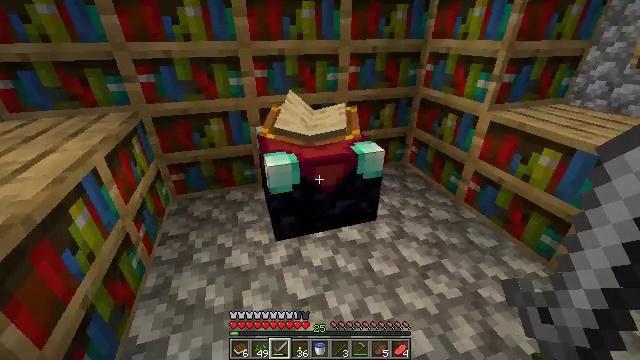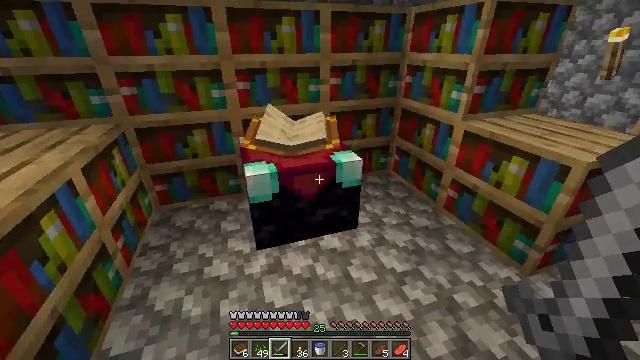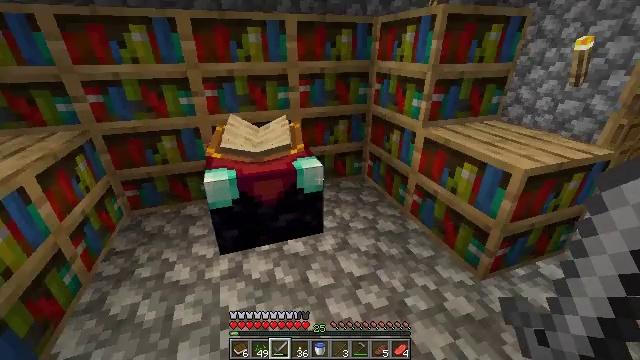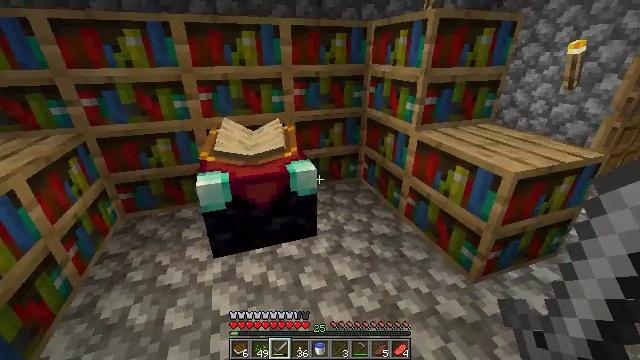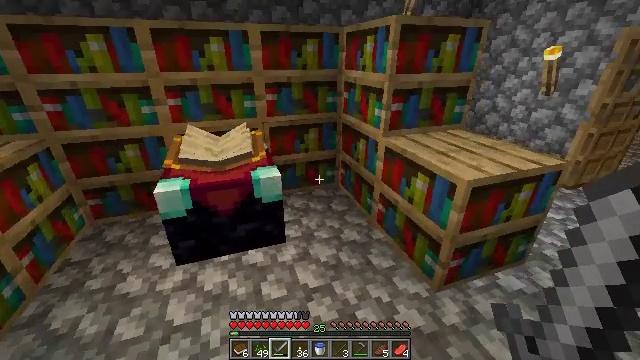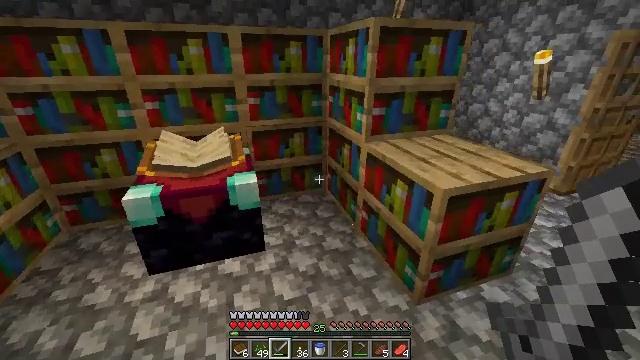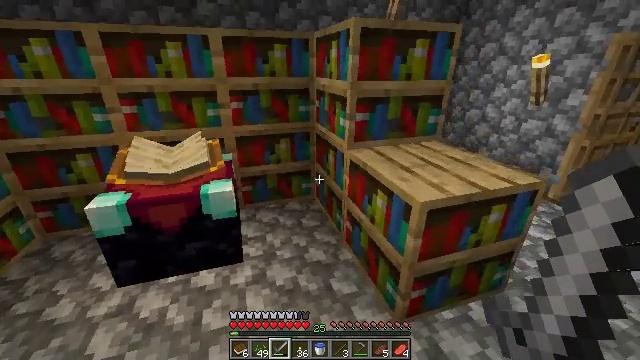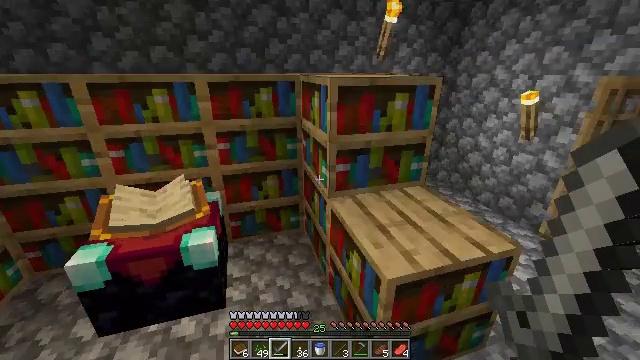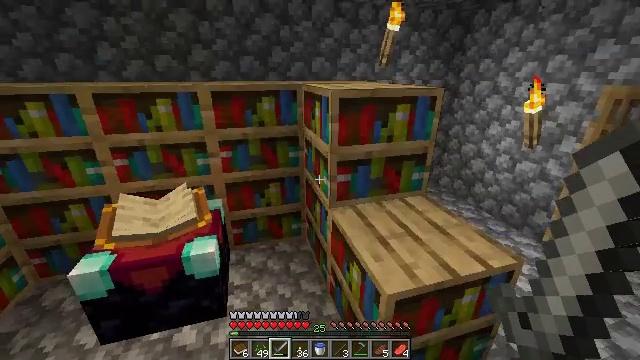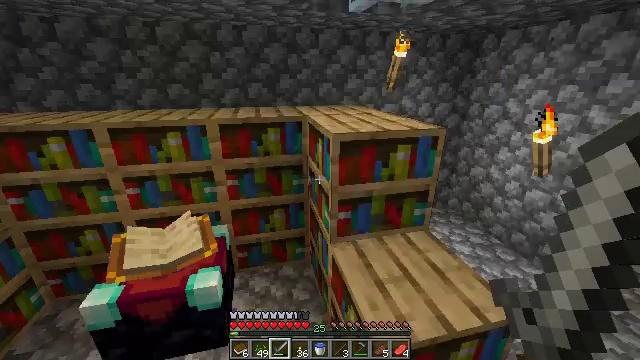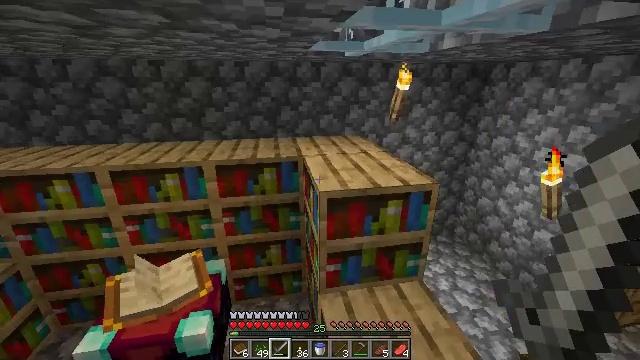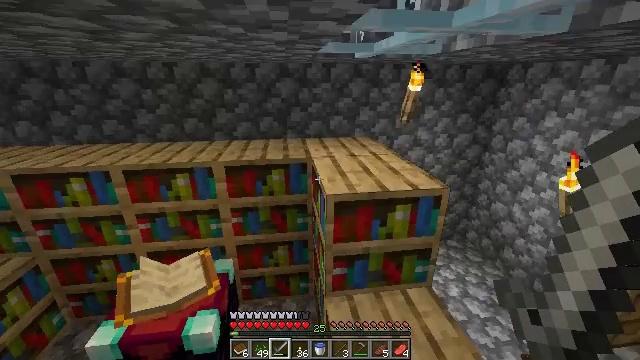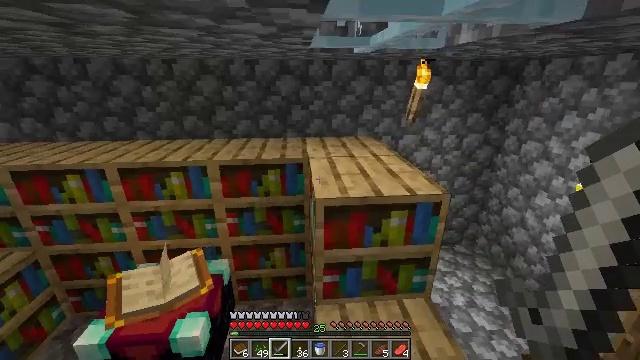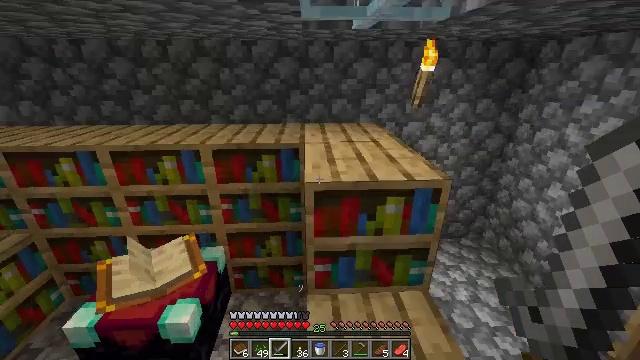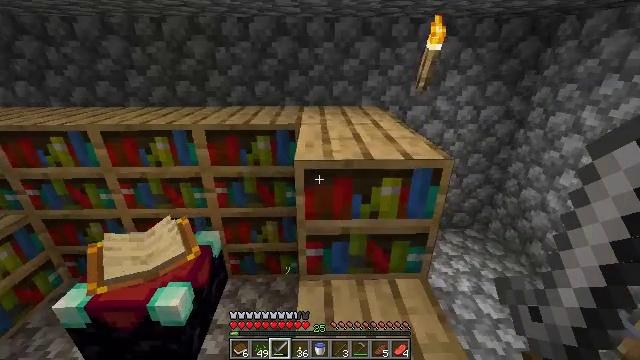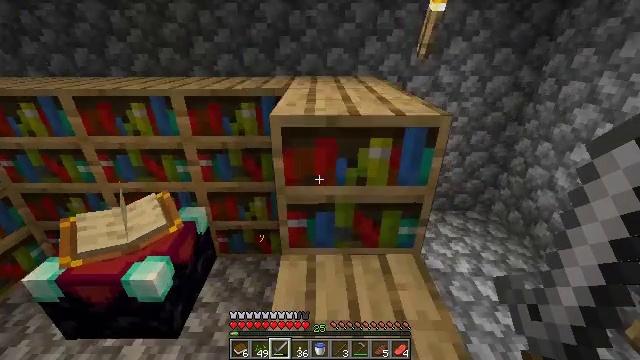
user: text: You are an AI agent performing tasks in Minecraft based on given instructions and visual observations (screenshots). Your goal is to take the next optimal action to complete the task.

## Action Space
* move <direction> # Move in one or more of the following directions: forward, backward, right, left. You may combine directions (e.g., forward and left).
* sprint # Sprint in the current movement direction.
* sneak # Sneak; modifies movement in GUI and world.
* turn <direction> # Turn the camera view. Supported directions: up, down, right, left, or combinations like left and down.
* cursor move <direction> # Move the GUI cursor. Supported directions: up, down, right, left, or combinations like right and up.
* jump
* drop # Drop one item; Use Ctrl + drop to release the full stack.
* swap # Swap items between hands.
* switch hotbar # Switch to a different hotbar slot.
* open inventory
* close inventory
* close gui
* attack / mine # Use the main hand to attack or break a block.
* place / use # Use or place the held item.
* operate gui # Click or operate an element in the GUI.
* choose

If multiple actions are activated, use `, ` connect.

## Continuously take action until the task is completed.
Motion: motion action
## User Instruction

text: Destroy the bookshelf.
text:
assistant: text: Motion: move right, turn right and up
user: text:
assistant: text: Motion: move right
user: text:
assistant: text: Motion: move right
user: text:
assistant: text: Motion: move forward and move right
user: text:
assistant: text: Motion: move forward and move right
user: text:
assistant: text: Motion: move forward and move right
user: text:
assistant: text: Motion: move forward and move right, jump
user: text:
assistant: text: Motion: move forward and move right, jump
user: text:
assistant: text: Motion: move forward and move right, turn left, jump
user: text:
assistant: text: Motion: move forward and move right, turn left, jump
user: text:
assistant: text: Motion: move forward and move right, turn left
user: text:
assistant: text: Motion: move forward and move right, turn left
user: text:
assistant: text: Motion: move forward and move right, turn left and down
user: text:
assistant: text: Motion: move forward and move right, turn left and down
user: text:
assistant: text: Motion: move forward and move right, turn down
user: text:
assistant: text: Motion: move forward, turn down
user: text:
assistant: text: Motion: move forward
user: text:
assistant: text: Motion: move forward
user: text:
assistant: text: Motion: no_op
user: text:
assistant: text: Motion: no_op
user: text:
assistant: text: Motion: turn left and up
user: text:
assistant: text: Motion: turn left and up
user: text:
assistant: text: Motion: turn left and up
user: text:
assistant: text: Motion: move forward, turn left and up, jump
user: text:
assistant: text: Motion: move forward, turn left and up, jump
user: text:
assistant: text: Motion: move forward, jump
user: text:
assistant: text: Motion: move forward, jump
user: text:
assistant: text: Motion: move forward
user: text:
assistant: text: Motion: move forward
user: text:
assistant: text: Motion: move forward, turn left and down